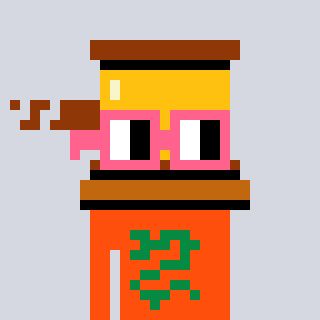
a pixel art character with square pink glasses, a gavel-shaped head and a orange-colored body on a cool background